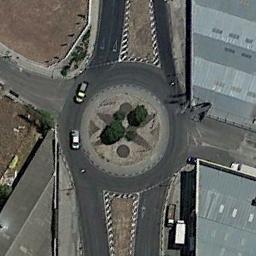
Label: roundabout